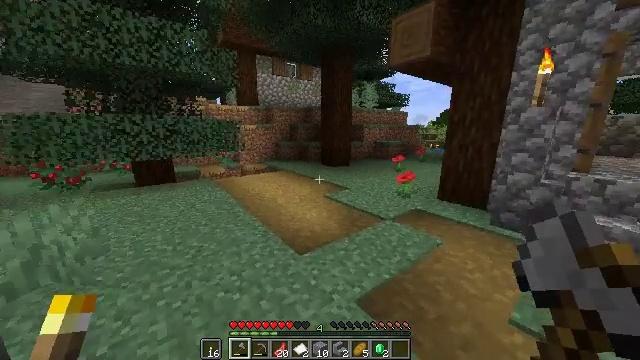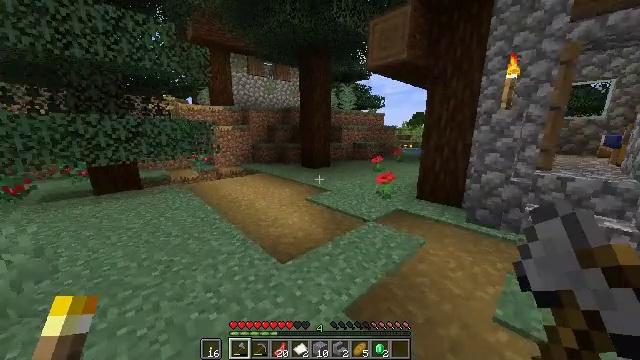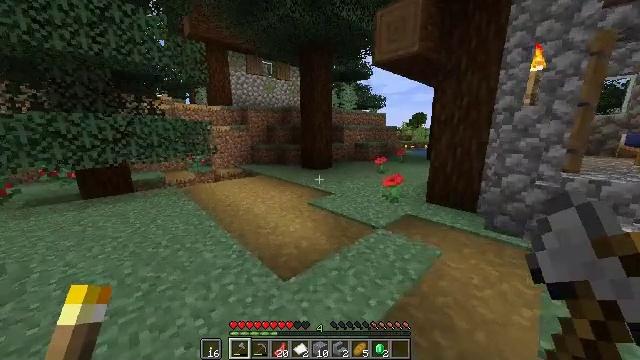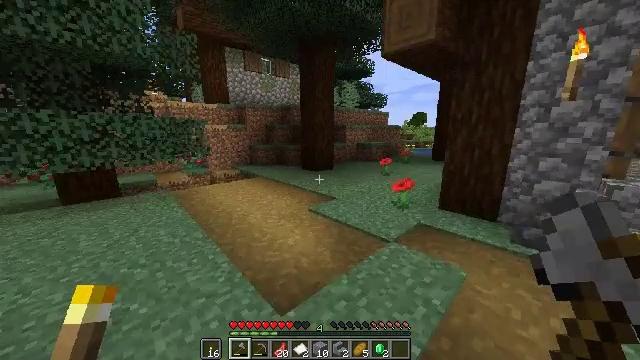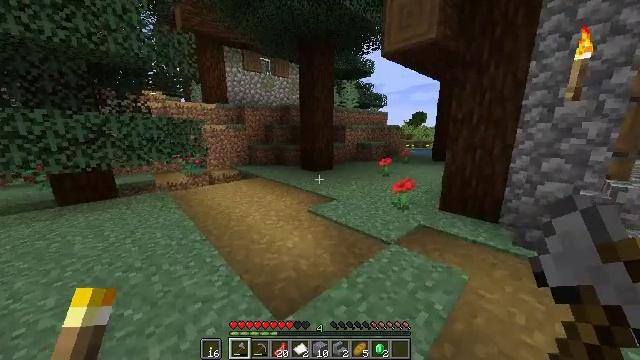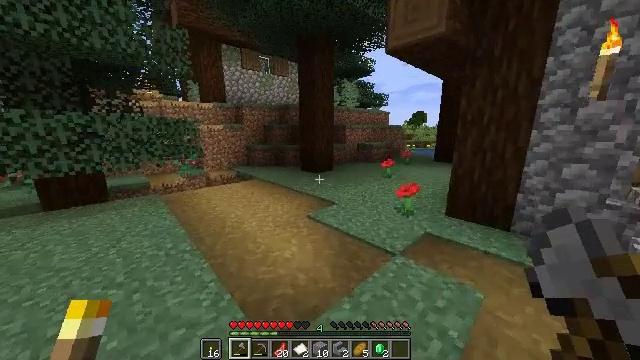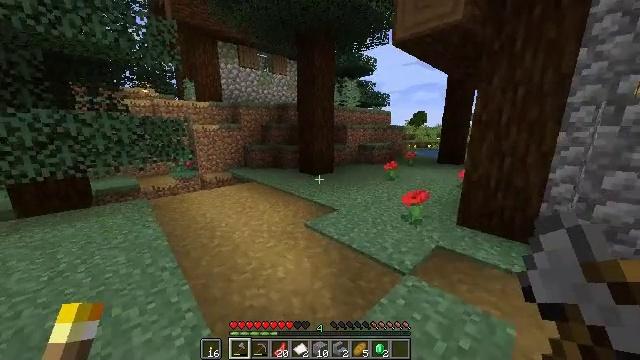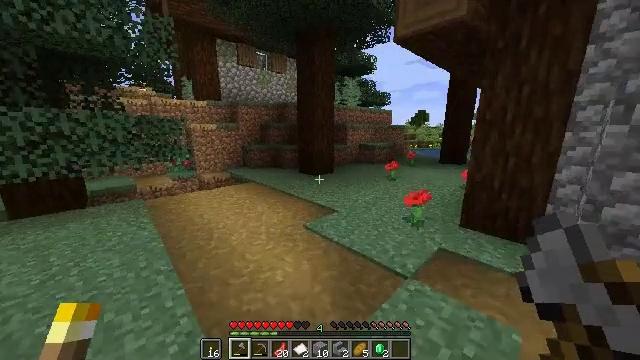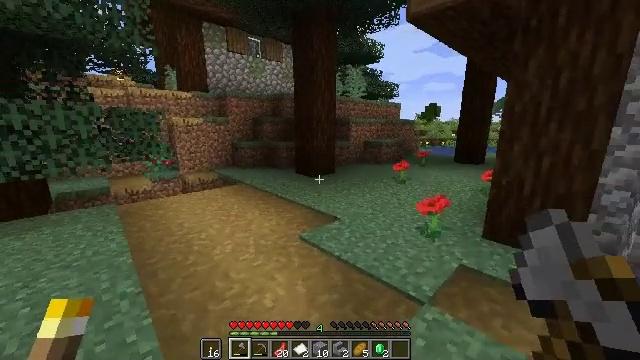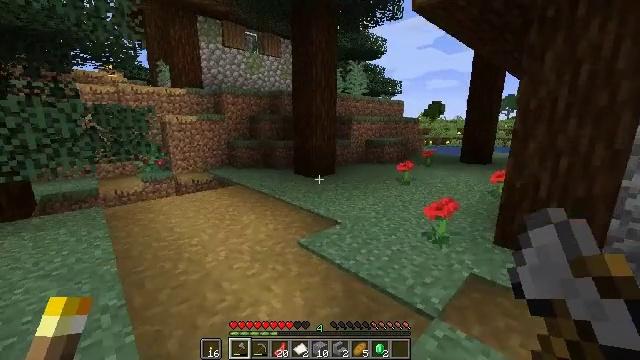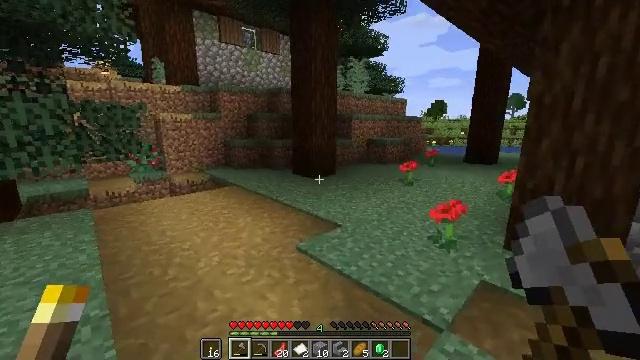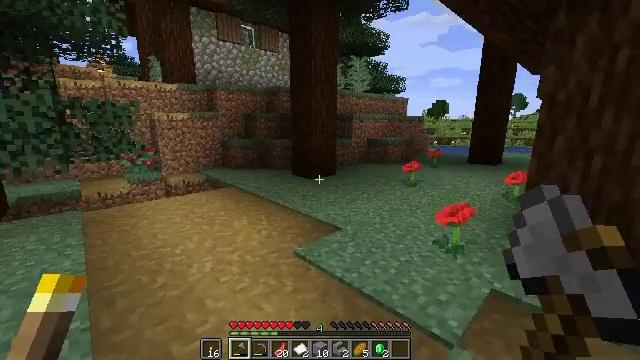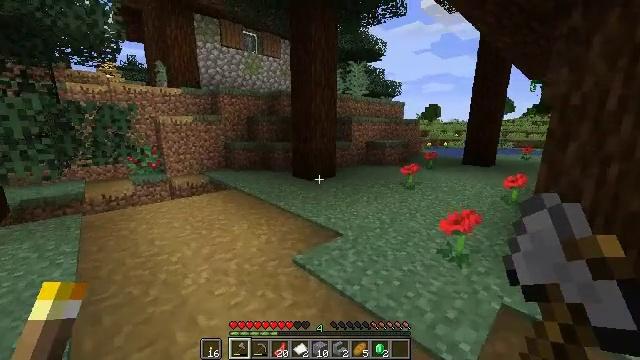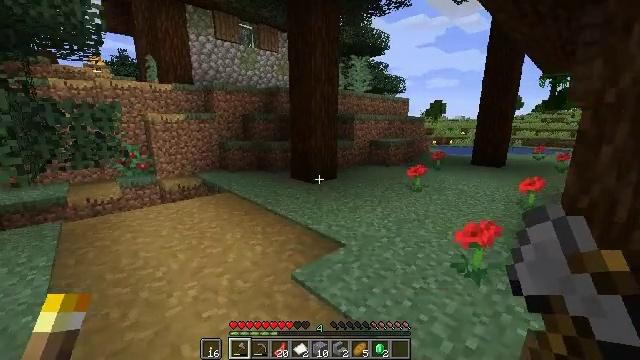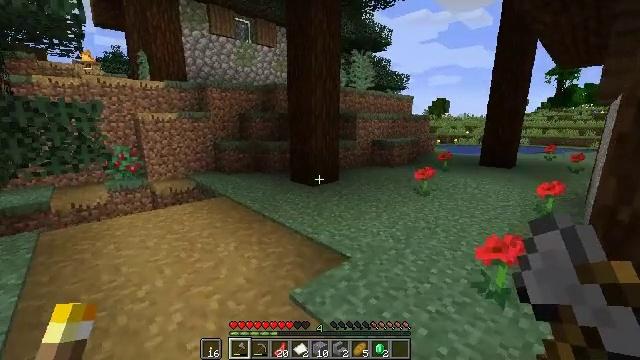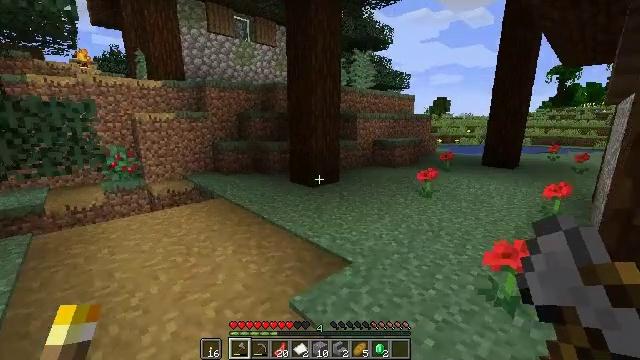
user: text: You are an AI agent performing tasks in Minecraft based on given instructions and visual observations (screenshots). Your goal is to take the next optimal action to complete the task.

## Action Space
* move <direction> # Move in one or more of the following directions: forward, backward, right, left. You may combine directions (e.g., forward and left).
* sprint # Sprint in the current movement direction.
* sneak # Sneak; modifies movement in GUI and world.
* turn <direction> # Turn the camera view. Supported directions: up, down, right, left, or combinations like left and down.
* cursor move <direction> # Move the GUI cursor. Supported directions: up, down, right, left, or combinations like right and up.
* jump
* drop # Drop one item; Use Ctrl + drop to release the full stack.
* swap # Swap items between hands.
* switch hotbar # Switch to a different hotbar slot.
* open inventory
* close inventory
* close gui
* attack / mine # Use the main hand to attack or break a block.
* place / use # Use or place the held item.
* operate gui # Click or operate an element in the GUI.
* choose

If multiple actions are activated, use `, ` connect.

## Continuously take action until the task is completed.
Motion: motion action
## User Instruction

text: Mine the spruce trapdoor by breaking it.
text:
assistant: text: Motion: move forward, turn right
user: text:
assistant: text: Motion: move forward
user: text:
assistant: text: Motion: move forward
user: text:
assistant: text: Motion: move forward
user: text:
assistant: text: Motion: move forward
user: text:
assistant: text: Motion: no_op
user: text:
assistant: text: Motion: move forward
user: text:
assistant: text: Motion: move forward
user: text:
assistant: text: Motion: no_op
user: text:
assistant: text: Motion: move forward
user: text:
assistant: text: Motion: move forward
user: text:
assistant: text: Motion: move forward
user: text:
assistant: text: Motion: move forward
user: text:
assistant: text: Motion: move forward
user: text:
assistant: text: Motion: move forward
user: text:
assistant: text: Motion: move forward
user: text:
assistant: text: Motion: move forward
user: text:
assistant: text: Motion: move forward, turn left
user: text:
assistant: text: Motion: move forward, turn left
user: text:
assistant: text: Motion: move forward, turn left
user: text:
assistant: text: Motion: move forward, turn left
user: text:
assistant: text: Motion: move forward
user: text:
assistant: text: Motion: move forward
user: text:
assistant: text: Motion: move forward
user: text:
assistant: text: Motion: move forward
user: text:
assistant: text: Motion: move forward
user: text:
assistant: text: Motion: move forward
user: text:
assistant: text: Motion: move forward
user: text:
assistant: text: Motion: move forward
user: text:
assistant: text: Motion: move forward